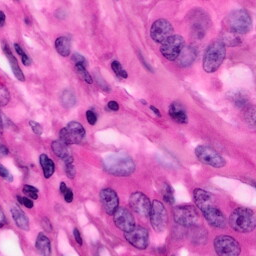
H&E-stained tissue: Pancreatic